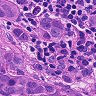
Metastatic tissue present: yes